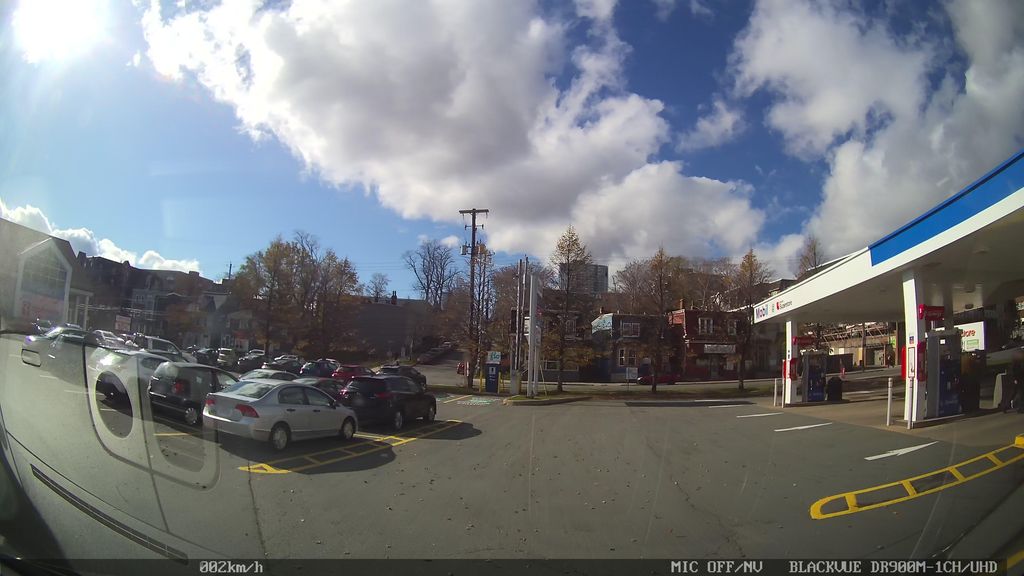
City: halifax